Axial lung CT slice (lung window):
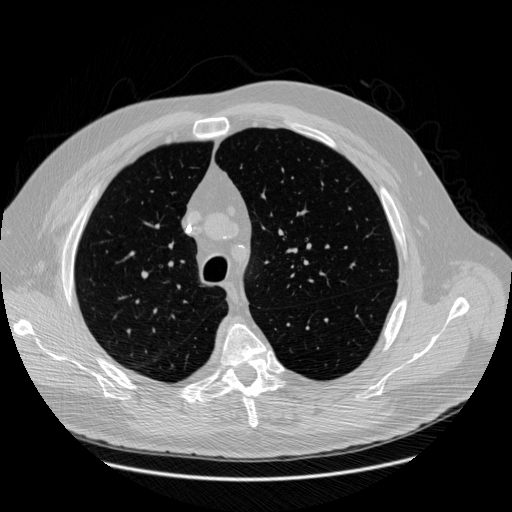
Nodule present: no